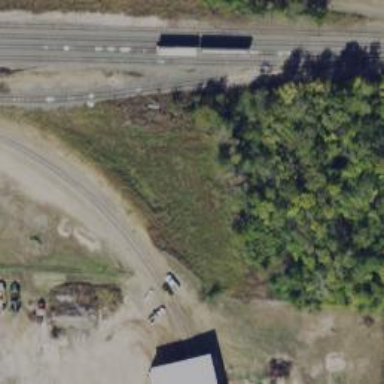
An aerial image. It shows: Railway spur service.